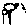
Label: flower